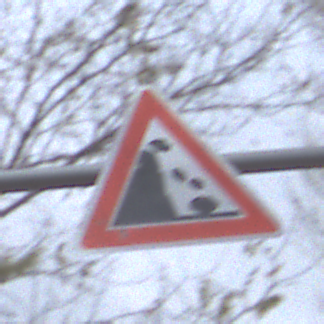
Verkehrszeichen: SteinschlagLinks
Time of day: MorningAfternoon
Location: Outdoor (Nature)
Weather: Overcast
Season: NotSpecified
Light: Natural